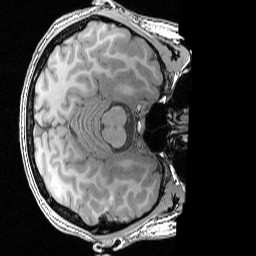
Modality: T1w
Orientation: axial
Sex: male
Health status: ill
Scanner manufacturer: siemens
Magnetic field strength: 3 T
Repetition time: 1.57 s
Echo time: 0.00342 s